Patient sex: F
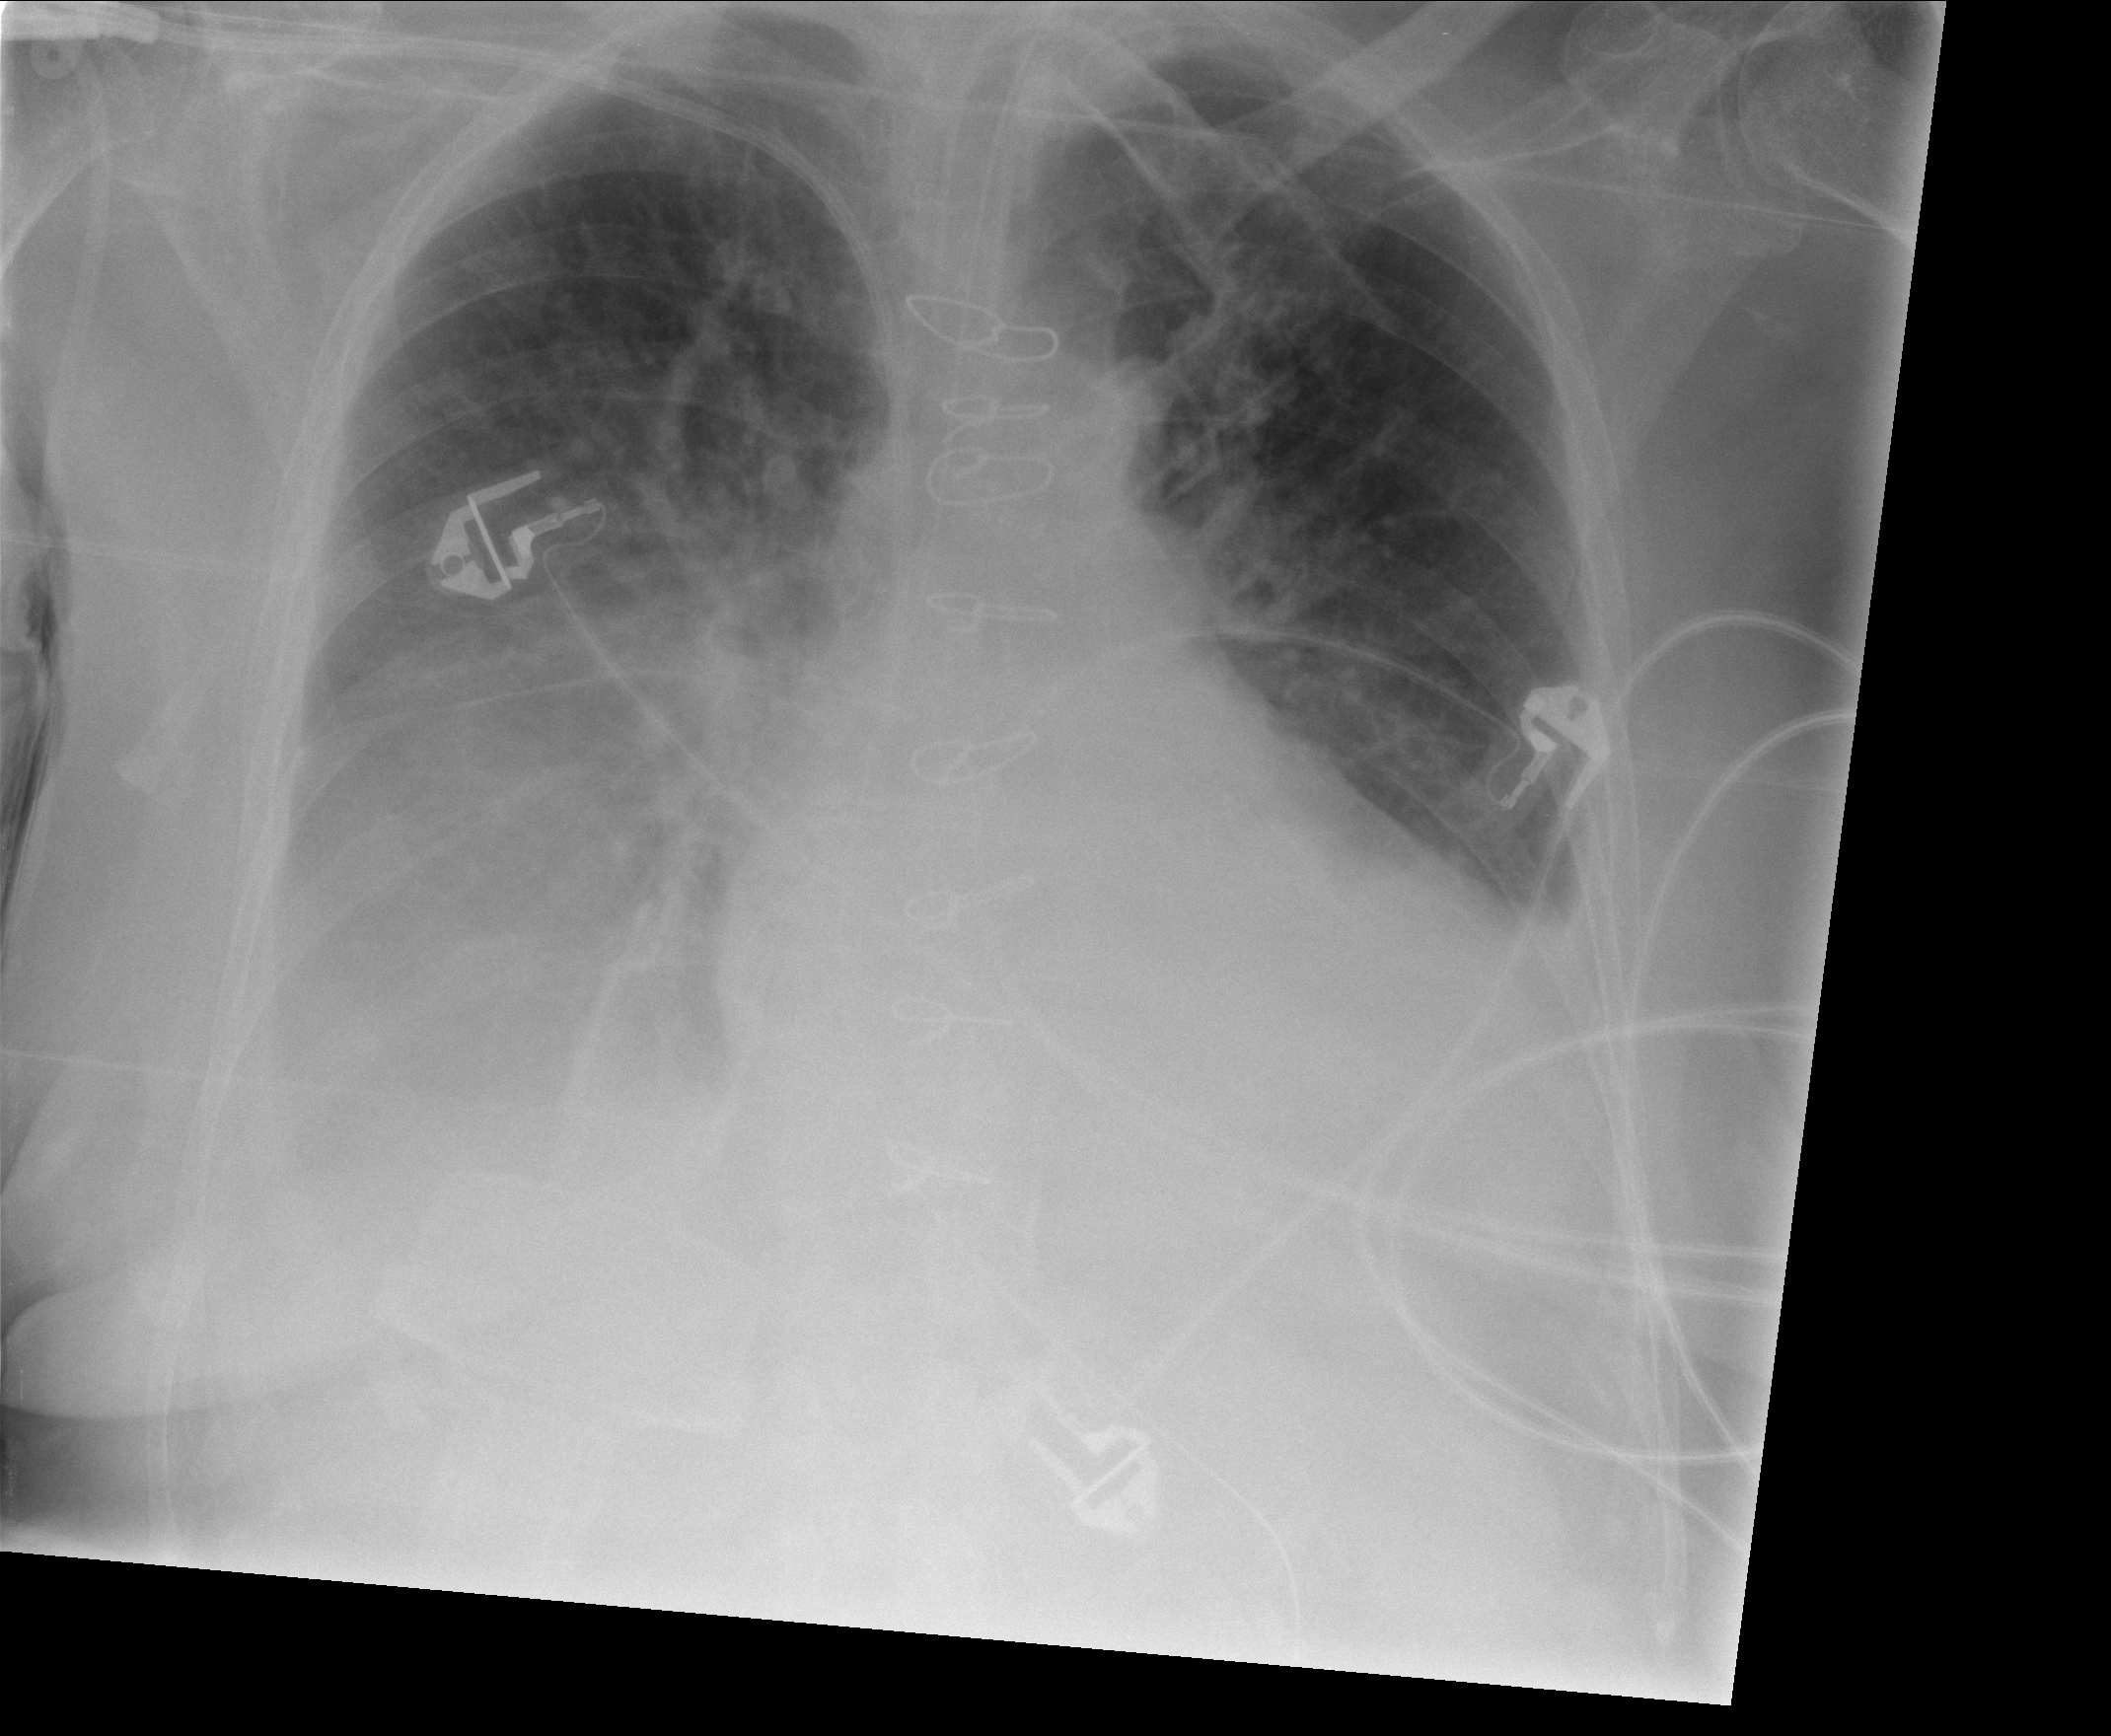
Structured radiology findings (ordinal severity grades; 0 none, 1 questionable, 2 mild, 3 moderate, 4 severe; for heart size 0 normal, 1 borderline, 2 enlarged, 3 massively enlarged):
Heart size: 2
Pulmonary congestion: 0
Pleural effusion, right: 2
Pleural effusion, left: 1
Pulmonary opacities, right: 0
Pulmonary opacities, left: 0
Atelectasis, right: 2
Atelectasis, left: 0